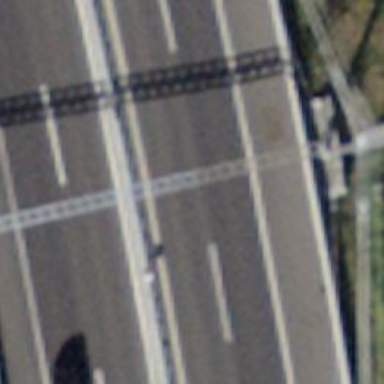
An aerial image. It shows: Gantry structure.